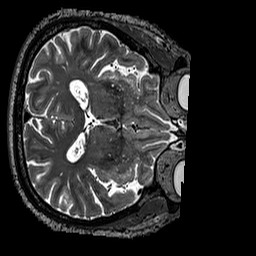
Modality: T2w
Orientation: axial
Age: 58
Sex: male
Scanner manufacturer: siemens
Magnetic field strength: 3 T
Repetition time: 3.2 s
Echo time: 0.567 s